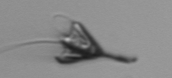
Label: Pyramimonas_longicauda